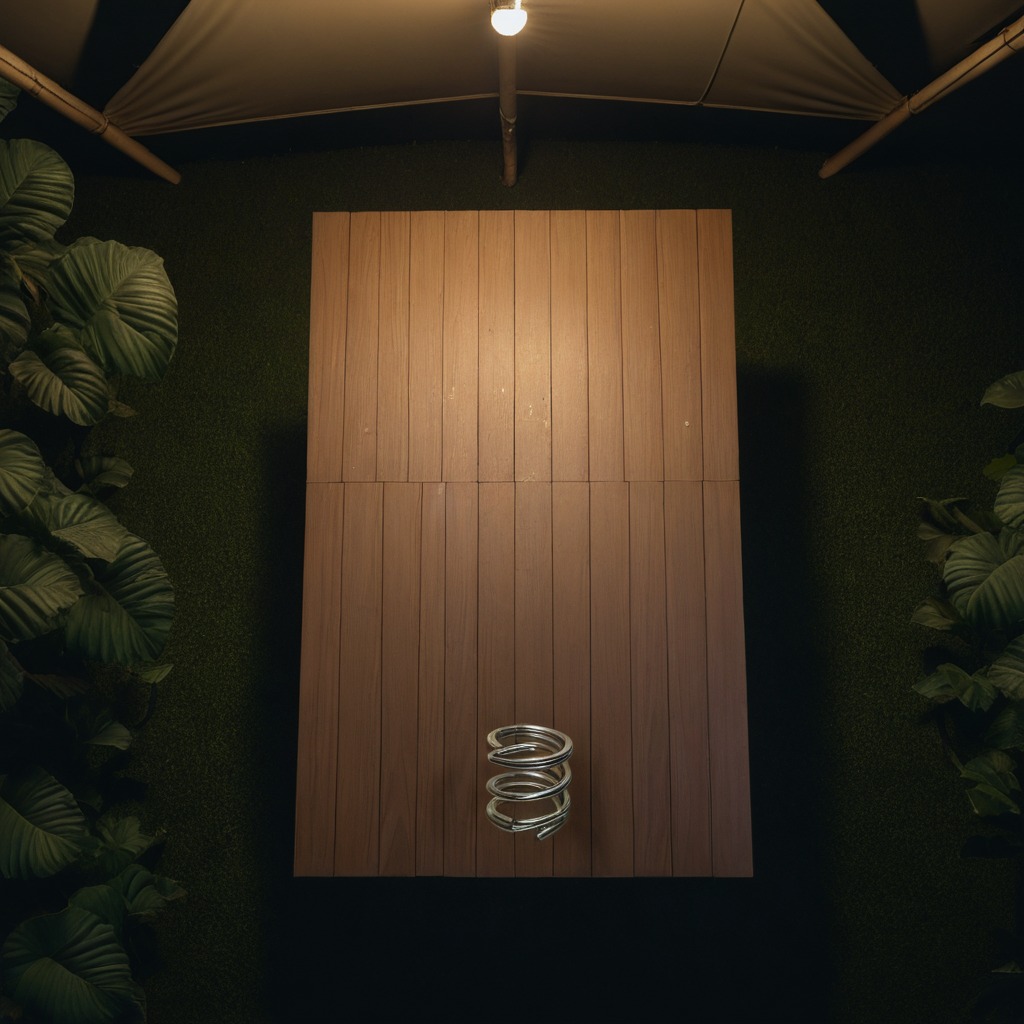
A coiled metal spring is lying on the wooden table.